Question: I have an interface in my application, and several DLL's that extend it. The interface provides one simple method :
'''
public interface ICustomConversion
{
string Namespace { get; }
string Code { get; }
int TotalCount { get; set; }
int ErrorCount { get; set; }
string ConvertList(string inputFileLocation);
}
'''
The goal is to allow multiple files to be converted to our custom format. I load up the DLL based on the user selection via reflection :
'''
var dll = Assembly.LoadFrom(path);
var type = dll.GetTypes().First();
var instance = (ICustomConversion)Activator.CreateInstance(type);
return instance.ConvertList(filename);
'''
This all works great in the dev environment. However, after obfuscation, it's unable to load the dll, and I'm not sure why. Using ILSpy on the obfuscated DLL shows the method signature is still the same:

I'm curious what the issue is here. Is reflection against the obfuscated assembly somehow breaking? Has anyone else encountered this error before? Thank you for any insight.
it looks like this line is throwing the exception:
'''
var instance = (ICustomConversion)Activator.CreateInstance(type);
'''
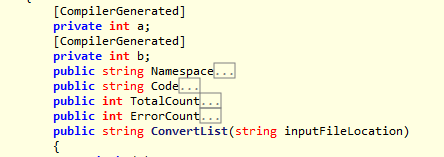
Answer: This line is just getting the first type declared by the DLL:
'''
var type = dll.GetTypes().First();
'''
This is not good practice. You should select a type based on some criteria.
Obfuscation may change the ordering of types in the assembly (perhaps due to name changes).
I recommend that you do this instead:
'''
var type = dll.GetTypes().First(typeof(ICustomConversion).IsAssignableFrom);
'''
That will select the first type that implements your interface.